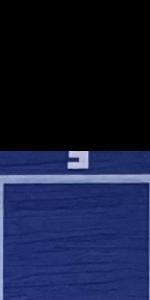
Label: Empty